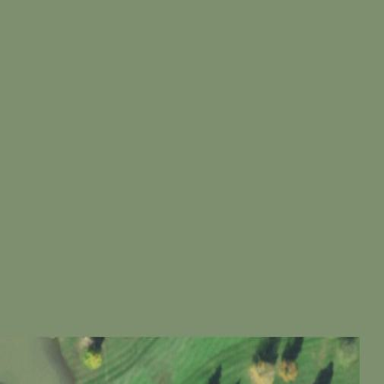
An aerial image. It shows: Golf fairway surrounded by grass.